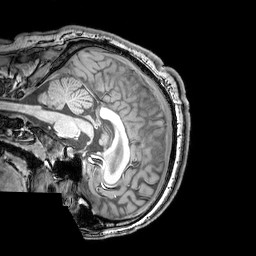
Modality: T1w
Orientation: sagittal
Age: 24
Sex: male
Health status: healthy
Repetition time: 0.081 s
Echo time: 0.037 s